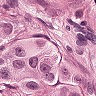
Metastatic tissue present: yes